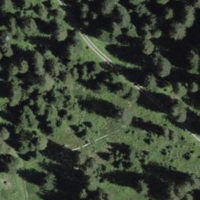
EUNIS habitat code: 43
Species observed at this site:
Parnassia palustris